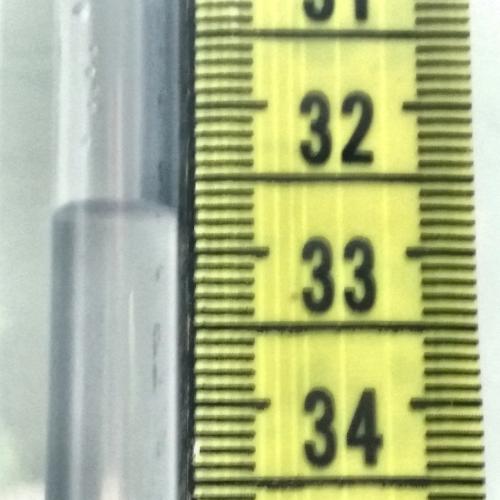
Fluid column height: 32.7 cm